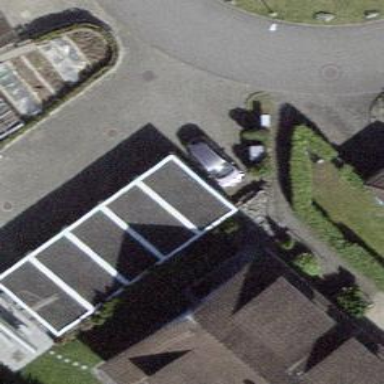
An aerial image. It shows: Garage building.